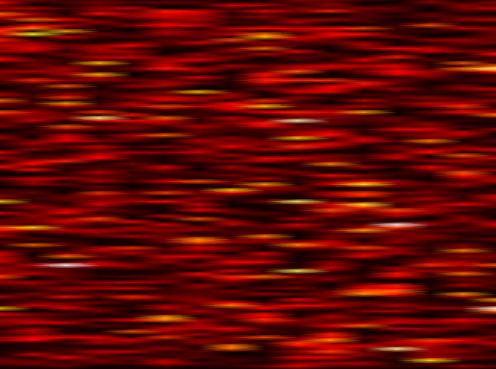
Label: FBMC